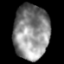
Tissue: lung
Cell type: Epithelial cells
Senescence score: 0.1669
Nuclear area (px): 1912
Mean DAPI intensity: 137.924